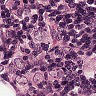
Metastatic tissue present: yes